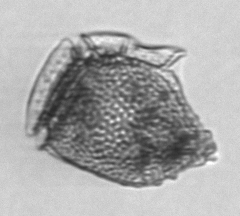
Label: Dinophysis_norvegica